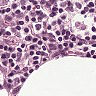
Metastatic tissue present: no